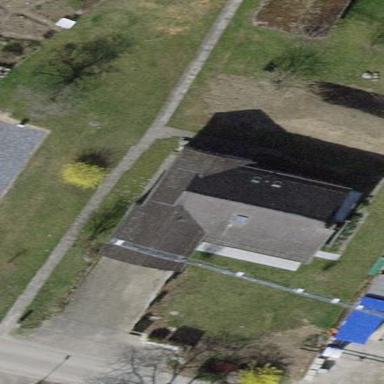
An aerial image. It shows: Detached building.